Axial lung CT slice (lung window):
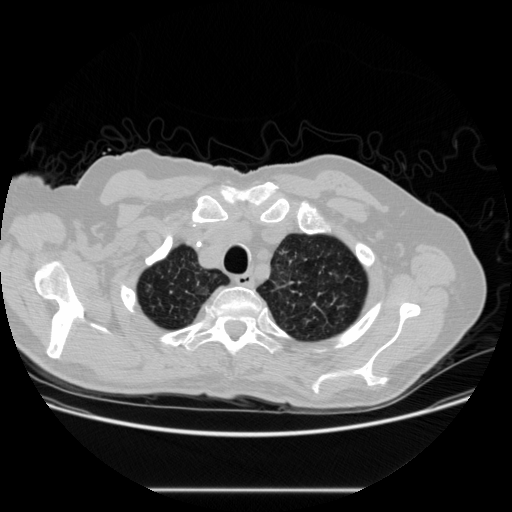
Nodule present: no